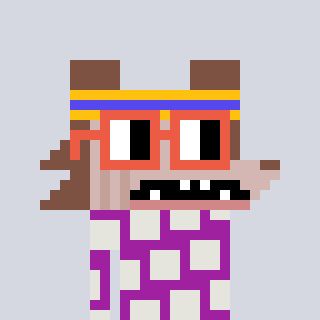
a pixel art character with square orange glasses, a werewolf-shaped head and a magenta-colored body on a cool background